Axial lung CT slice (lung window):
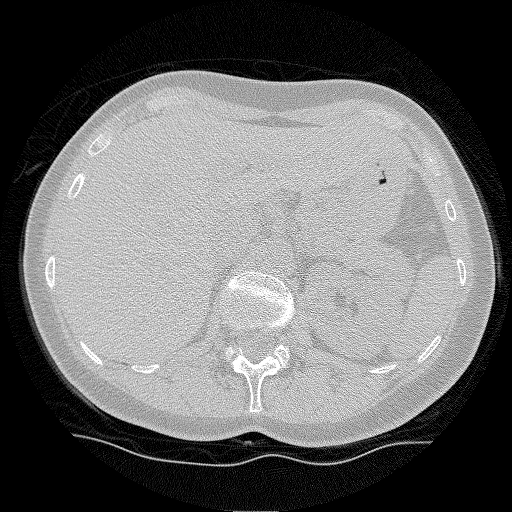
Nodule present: no